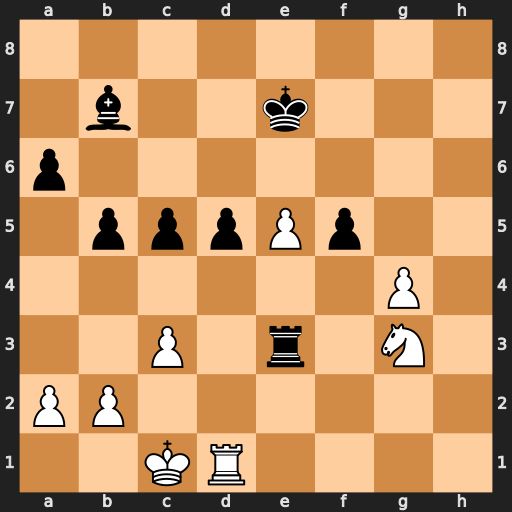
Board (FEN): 8/1b2k3/p7/1pppPp2/6P1/2P1r1N1/PP6/2KR4
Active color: w
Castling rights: -
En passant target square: -
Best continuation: Nxf5+ Ke6 Nxe3